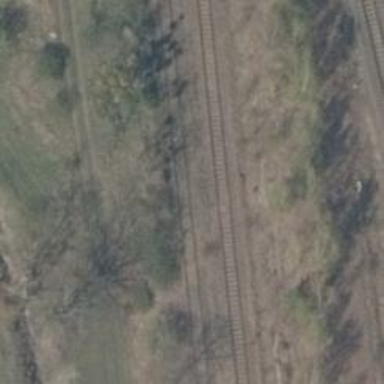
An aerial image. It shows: Abandoned railway yard.